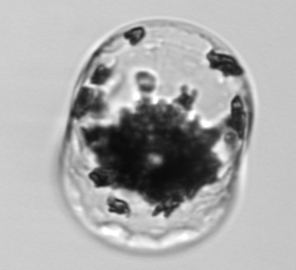
Label: Guinardia_flaccida